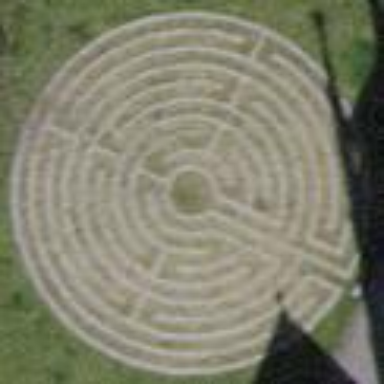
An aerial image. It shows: Maze attraction.